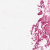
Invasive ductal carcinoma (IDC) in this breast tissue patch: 0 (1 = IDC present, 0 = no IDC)